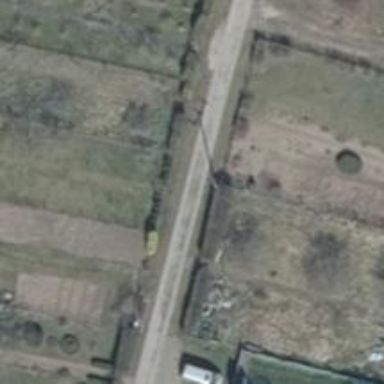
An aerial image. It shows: Power pole.